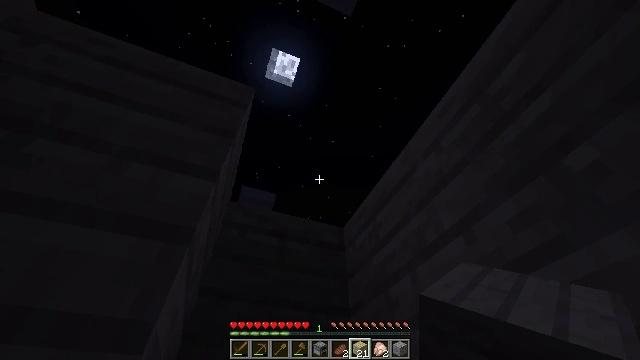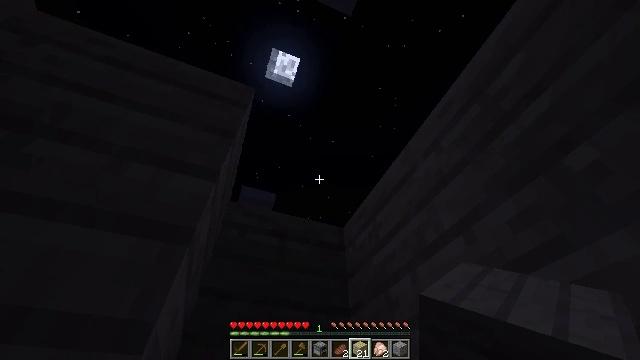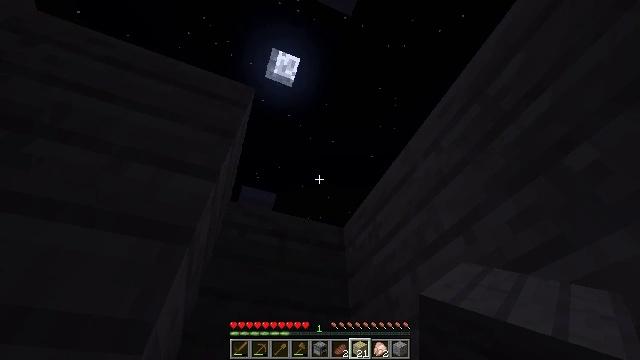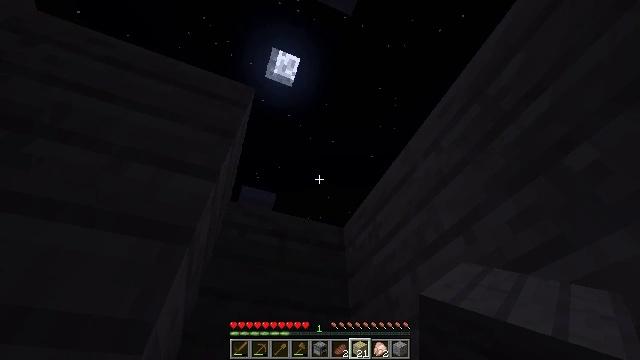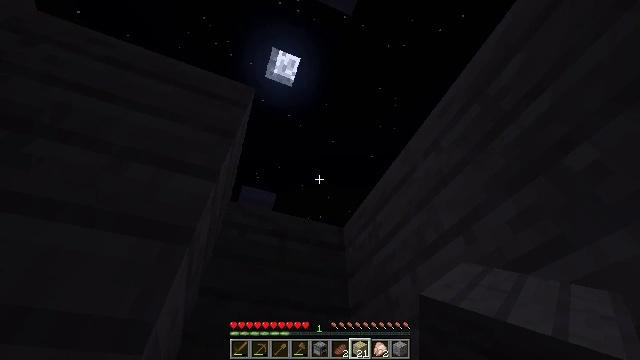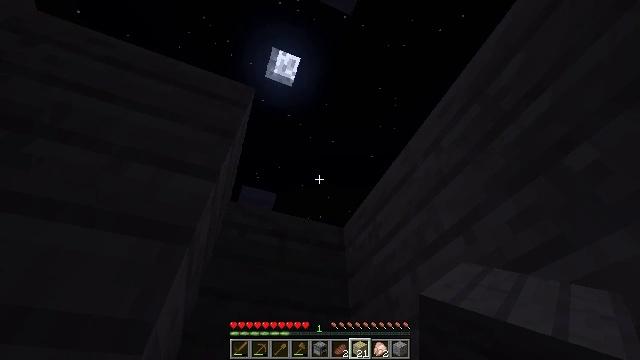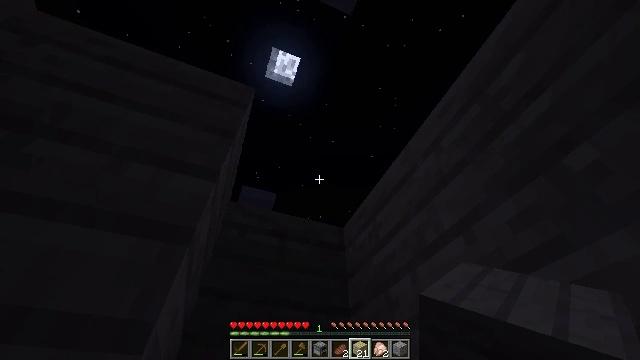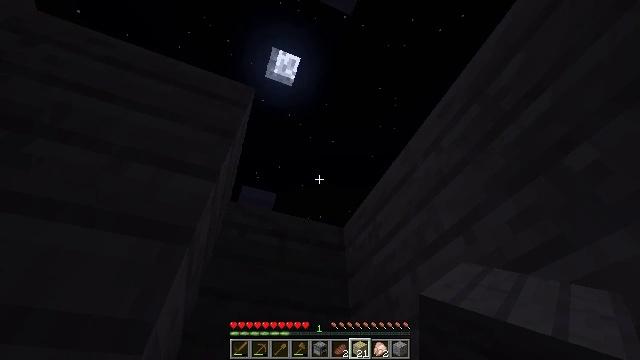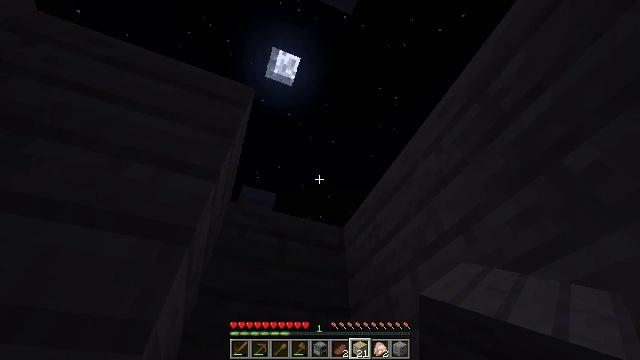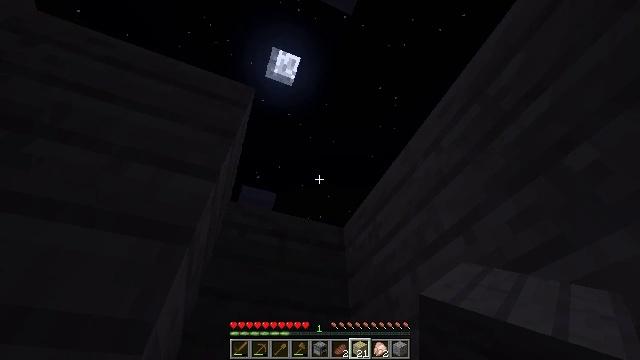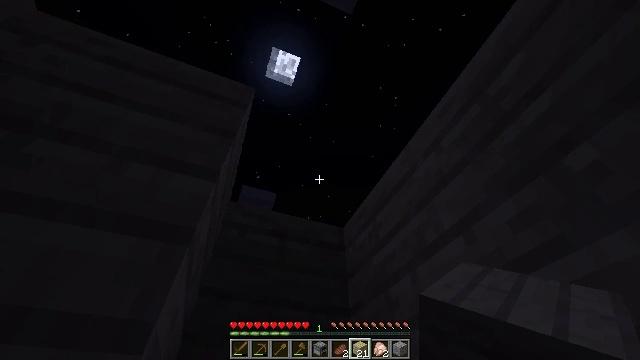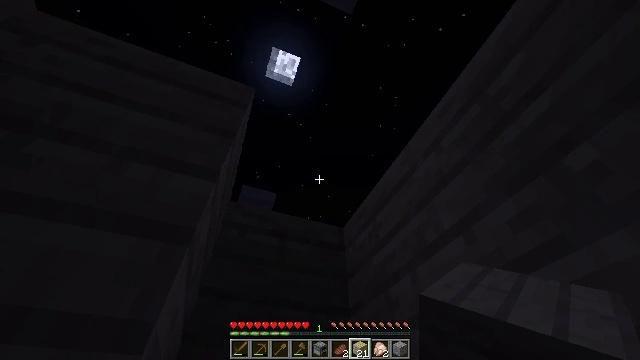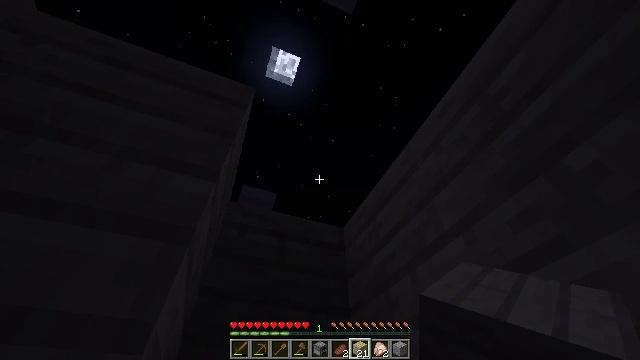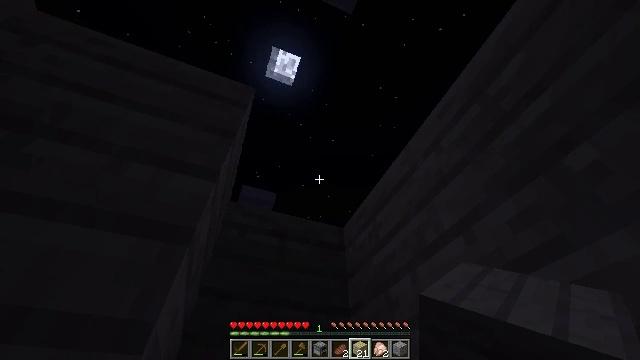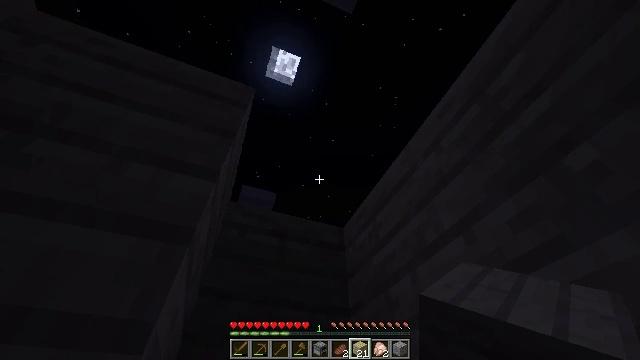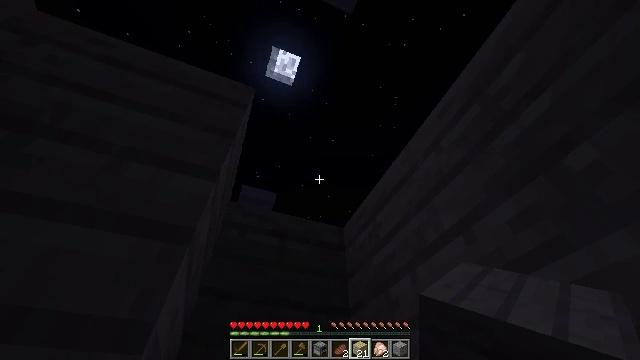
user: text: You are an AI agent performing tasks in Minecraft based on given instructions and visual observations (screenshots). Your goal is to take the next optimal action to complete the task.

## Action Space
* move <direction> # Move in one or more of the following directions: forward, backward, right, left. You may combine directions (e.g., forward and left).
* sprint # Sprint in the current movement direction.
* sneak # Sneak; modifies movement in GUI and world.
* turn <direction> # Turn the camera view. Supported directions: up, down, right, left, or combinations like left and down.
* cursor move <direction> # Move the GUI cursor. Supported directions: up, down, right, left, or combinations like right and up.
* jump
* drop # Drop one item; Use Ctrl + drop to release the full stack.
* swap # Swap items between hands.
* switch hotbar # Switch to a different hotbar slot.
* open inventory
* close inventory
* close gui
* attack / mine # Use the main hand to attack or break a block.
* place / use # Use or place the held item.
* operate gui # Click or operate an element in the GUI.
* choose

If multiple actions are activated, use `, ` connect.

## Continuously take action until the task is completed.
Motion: motion action
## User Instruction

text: Gather some birch planks.
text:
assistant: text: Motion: no_op
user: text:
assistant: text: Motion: no_op
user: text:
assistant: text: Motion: no_op
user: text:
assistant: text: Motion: no_op
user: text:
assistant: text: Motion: no_op
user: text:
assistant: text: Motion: no_op
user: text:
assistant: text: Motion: no_op
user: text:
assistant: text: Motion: no_op
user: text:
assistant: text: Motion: no_op
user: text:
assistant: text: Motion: no_op
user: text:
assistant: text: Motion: no_op
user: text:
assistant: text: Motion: no_op
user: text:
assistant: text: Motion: no_op
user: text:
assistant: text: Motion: no_op
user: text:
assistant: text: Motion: no_op
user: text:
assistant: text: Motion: no_op
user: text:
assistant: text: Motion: no_op
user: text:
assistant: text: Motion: no_op
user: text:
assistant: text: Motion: no_op
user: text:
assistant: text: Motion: no_op
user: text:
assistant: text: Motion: no_op
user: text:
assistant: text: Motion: no_op
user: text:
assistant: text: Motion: no_op
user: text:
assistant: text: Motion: no_op
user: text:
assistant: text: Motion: no_op
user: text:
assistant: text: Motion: no_op
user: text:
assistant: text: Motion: no_op
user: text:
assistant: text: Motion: no_op
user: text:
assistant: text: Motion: no_op
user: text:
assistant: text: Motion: no_op